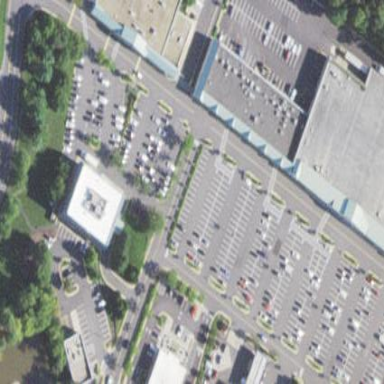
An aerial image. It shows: Retail area.